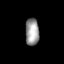
Tissue: lung
Cell type: Myeloid cells
Senescence score: 0.1829
Nuclear area (px): 366
Mean DAPI intensity: 153.101